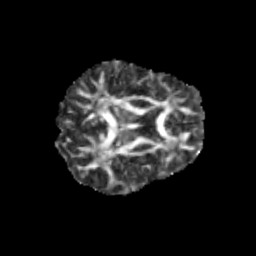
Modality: FA
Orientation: axial
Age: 10
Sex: male
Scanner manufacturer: siemens
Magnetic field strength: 3 T
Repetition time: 3.8 s
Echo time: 0.07 s